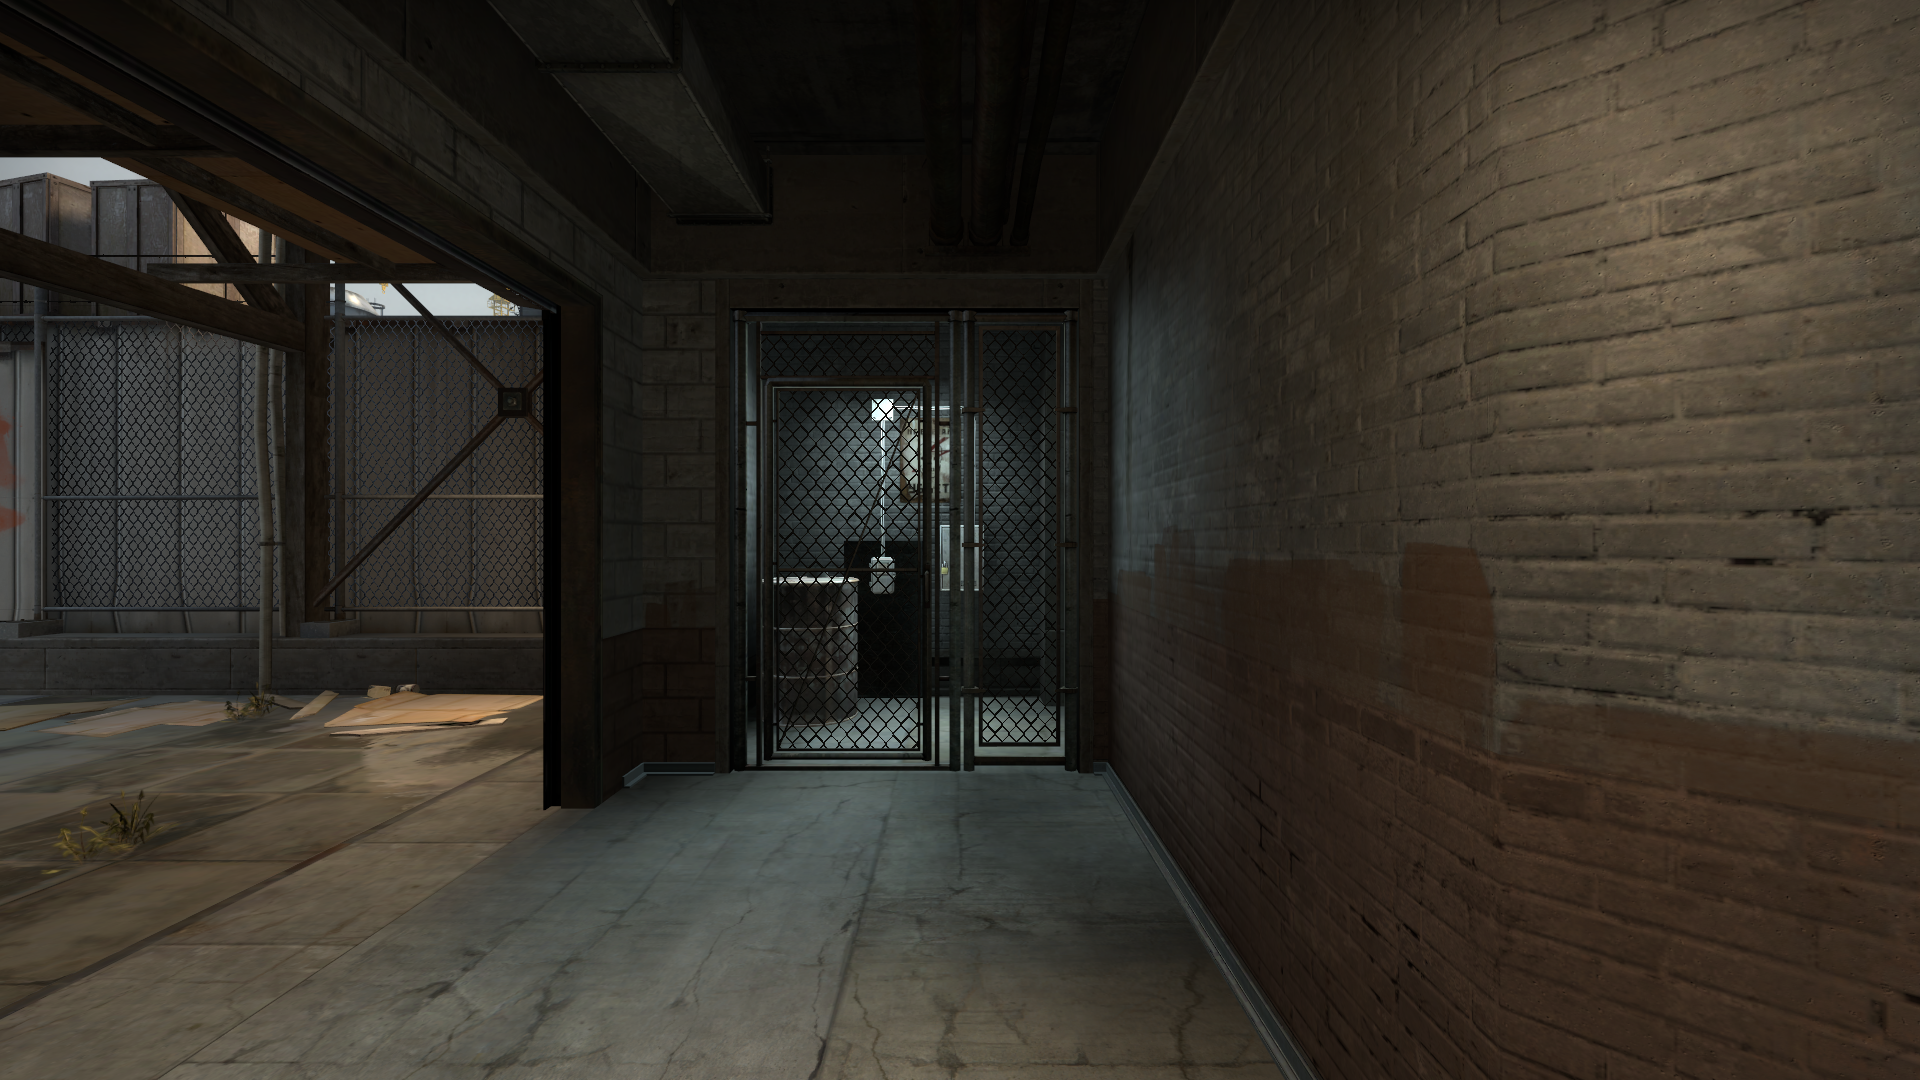
Map: de_train